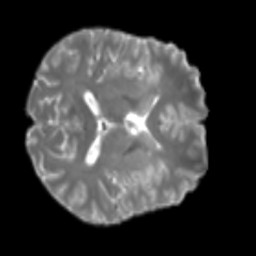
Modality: T2w
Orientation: axial
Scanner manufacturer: siemens
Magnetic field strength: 3 T
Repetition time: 4 s
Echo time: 0.0594 s